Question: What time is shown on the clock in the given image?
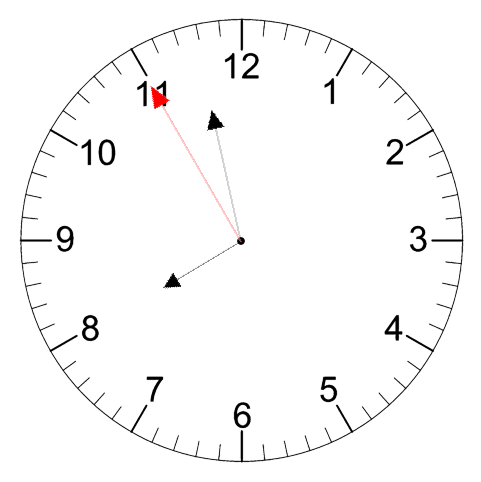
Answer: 07:57:55